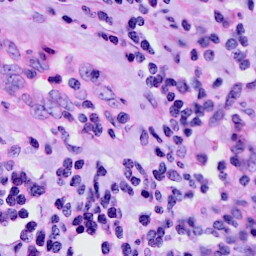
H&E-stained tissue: Cervix